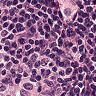
Metastatic tissue present: yes